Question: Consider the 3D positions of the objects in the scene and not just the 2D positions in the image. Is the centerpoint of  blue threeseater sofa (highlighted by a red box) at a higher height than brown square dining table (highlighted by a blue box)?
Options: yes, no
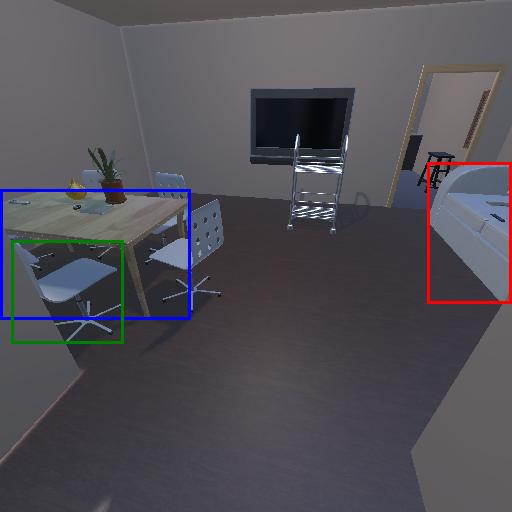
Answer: yes